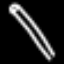
Label: pencil